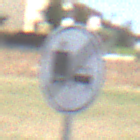
Verkehrszeichen: EndeUeberholverbotKraftfahrzeuge
Umgebung: Outdoor, Suburban
Tageszeit: MorningAfternoon
Wetter: PartlyCloudy
Licht: Natural
Jahreszeit: NotSpecified
Kontrast: HighContrast